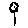
Label: flower